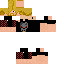
A female human skin with medium skin, wearing blonde long hair dressed in a black tshirt and red shorts, featuring a closed mouth.